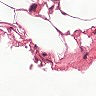
Metastatic tissue present: no